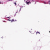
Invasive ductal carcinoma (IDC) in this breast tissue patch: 0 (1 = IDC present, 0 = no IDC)